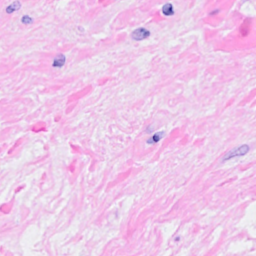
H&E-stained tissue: Breast